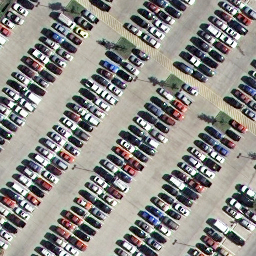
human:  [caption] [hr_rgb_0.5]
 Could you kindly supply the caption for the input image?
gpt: It is a parking lot with many cars densely arranged .

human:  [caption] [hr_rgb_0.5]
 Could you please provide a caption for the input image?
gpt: Lots of cars parked neatly in the parking lot .

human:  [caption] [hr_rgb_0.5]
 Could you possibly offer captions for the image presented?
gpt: Many cars arranged in lines in the parking lot .

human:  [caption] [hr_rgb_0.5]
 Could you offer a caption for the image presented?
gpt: Lots of cars parked in lines in the parking lot .

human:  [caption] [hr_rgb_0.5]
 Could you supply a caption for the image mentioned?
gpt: Many cars are densely arranged in the parking lot .